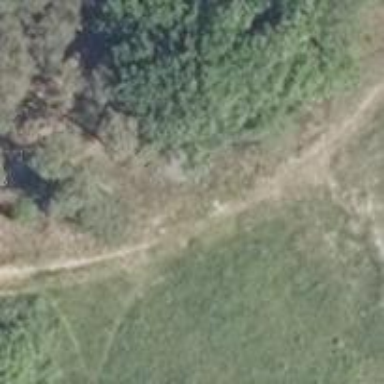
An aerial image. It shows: Bridleway with sandy surface and grade 5 track type.